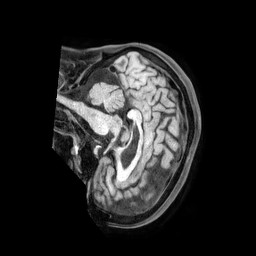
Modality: T1w
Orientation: sagittal
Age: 59
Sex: male
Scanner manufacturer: philips
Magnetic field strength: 1.5 T
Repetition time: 0.6 s
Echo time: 0.02898 s